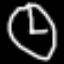
Label: clock